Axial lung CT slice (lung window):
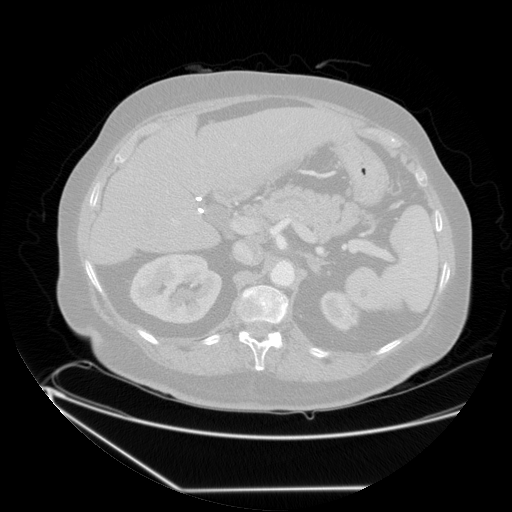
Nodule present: no